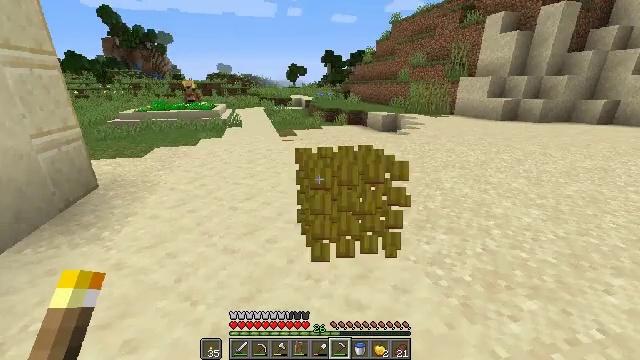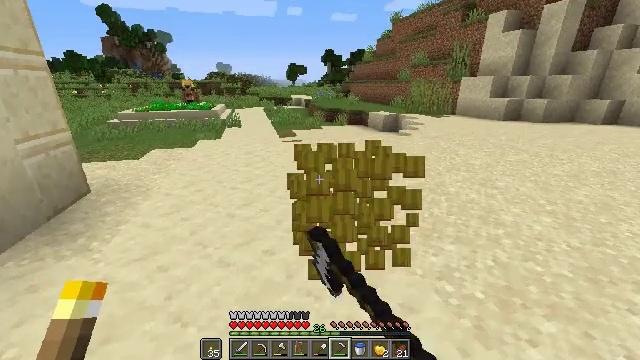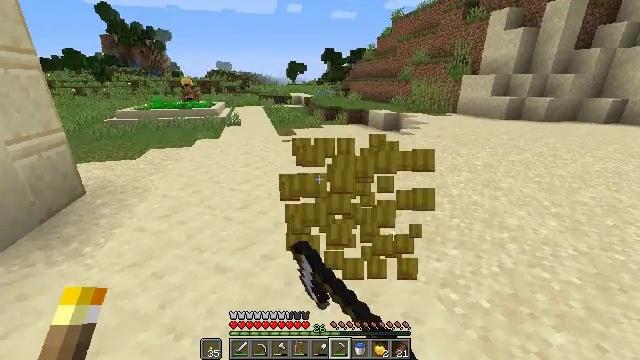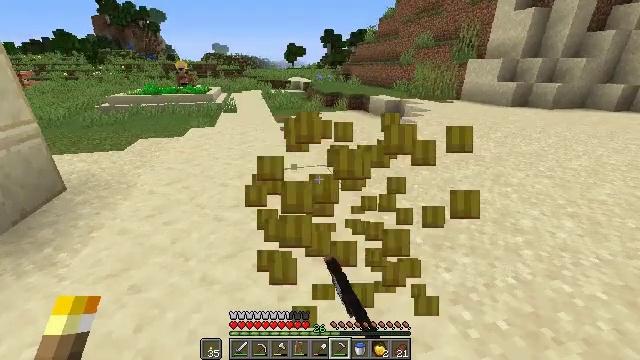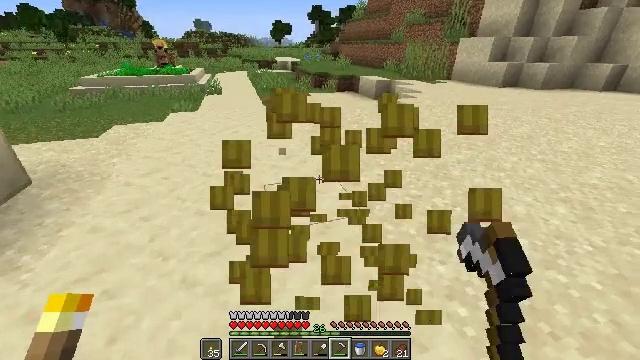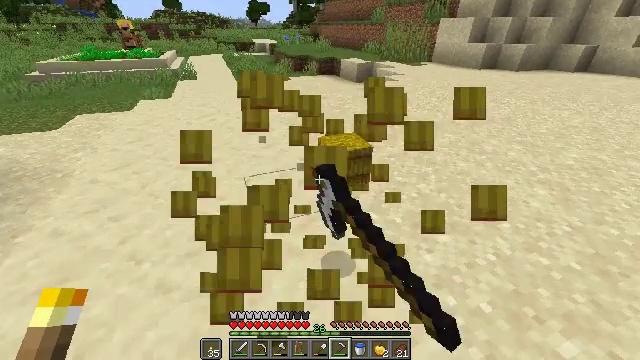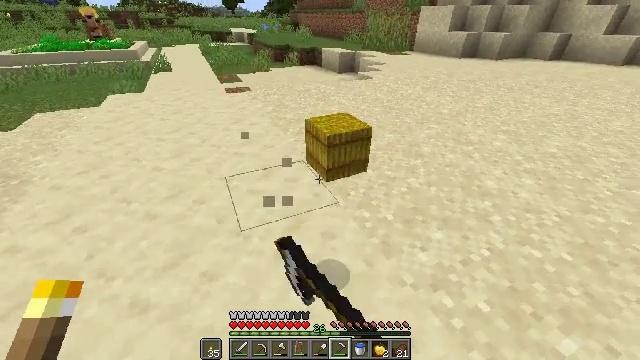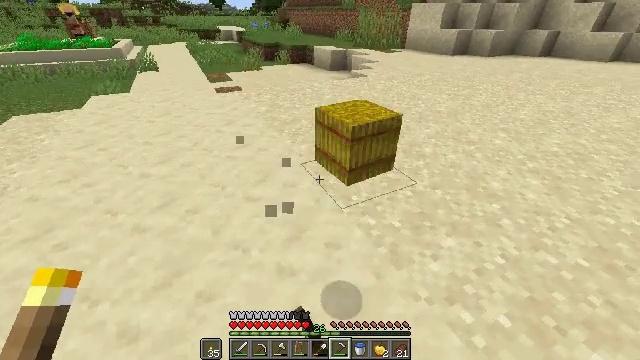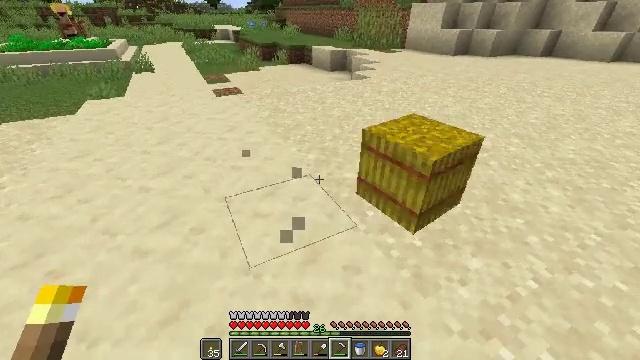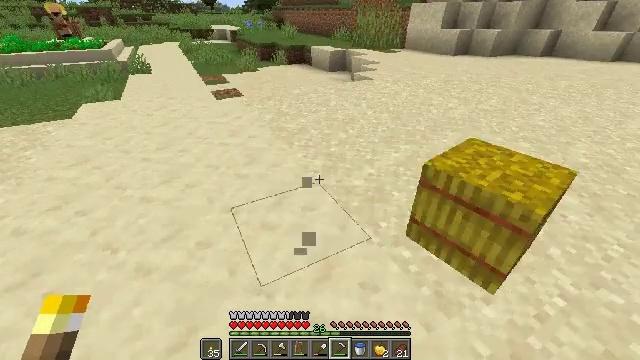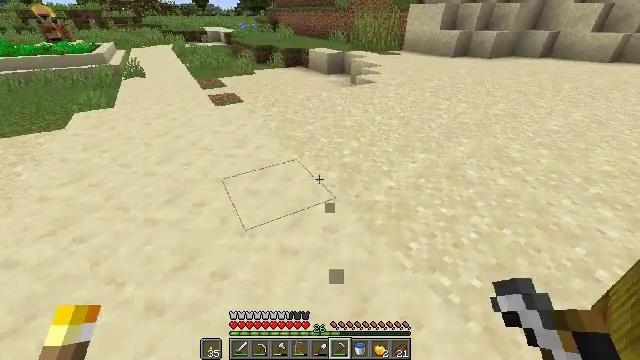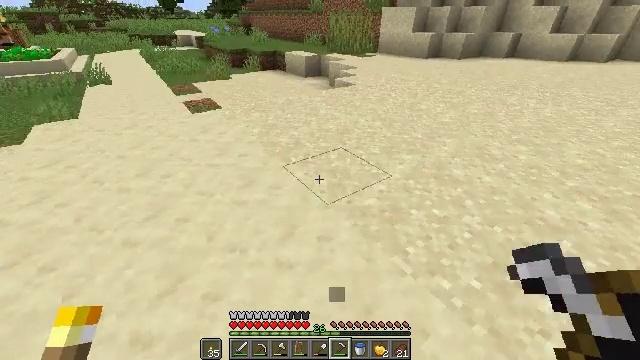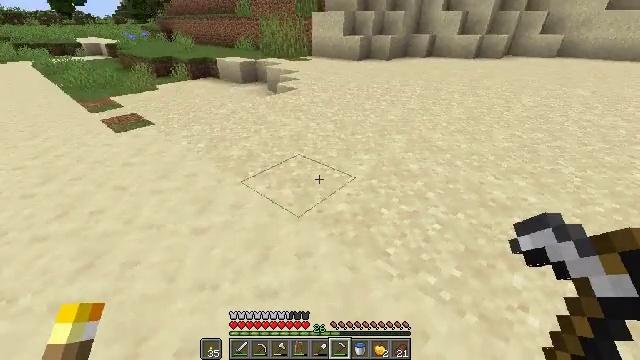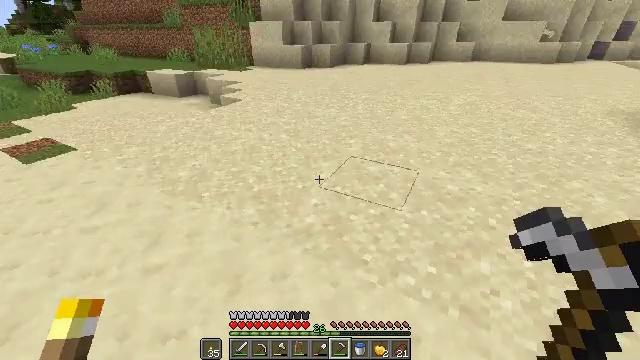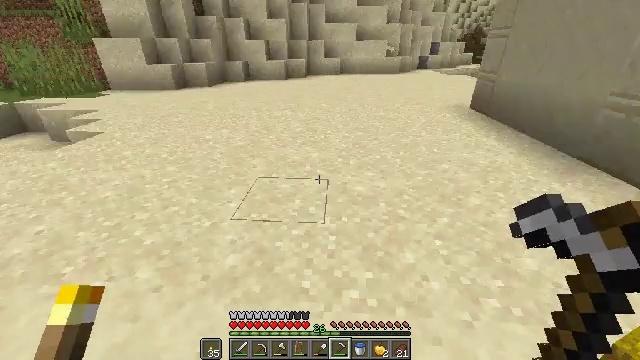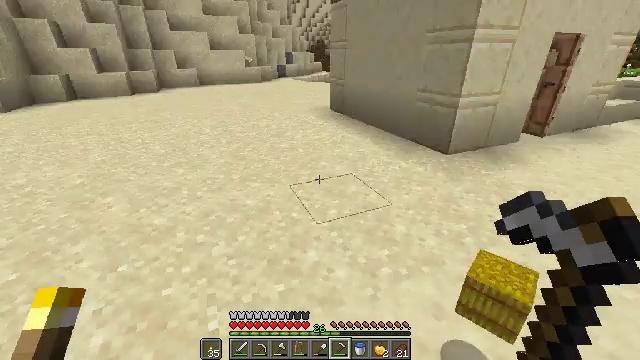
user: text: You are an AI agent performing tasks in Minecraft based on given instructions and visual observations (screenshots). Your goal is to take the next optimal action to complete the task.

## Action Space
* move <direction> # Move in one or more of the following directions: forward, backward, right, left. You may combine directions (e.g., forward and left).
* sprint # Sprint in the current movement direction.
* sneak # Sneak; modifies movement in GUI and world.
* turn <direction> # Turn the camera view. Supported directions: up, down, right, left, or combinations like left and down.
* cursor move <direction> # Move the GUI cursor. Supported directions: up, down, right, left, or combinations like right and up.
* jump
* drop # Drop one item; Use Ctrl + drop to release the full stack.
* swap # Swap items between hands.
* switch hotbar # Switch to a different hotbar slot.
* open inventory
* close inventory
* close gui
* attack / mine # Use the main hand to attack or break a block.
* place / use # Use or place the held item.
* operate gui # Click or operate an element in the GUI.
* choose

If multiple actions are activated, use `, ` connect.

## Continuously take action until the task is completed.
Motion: motion action
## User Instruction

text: Gather hay blocks from the farm.
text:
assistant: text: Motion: move forward, attack / mine
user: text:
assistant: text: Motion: move forward, attack / mine
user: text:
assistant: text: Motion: move forward, turn down, attack / mine
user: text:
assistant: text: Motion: move forward, turn right and down, attack / mine
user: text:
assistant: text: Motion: move forward, turn right and down, attack / mine
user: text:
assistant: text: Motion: move forward and move left, turn right and down, attack / mine
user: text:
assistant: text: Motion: move forward and move left, turn right
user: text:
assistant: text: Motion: move forward and move left
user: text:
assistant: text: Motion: move forward and move left
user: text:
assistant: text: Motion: move forward and move left, turn right
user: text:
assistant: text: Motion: move forward and move left, turn right
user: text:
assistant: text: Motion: move forward and move left, turn right
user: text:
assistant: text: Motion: move forward, turn right and up
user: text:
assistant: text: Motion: move forward, turn right and up
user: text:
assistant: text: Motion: move forward, turn right and up
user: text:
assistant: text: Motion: move forward, sprint, turn right and up
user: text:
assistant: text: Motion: move forward, sprint, turn right and up
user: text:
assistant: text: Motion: move forward, sprint, turn right and up
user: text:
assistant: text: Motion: move forward, sprint, turn up
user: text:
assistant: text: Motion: move forward, sprint
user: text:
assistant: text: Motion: move forward, sprint
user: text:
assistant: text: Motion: move forward, sprint
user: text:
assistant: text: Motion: move forward, sprint
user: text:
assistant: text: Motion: move forward, sprint
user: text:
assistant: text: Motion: move forward, sprint
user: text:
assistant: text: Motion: move forward, sprint
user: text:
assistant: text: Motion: move forward, sprint
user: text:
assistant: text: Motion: move forward, sprint
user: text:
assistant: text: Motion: move forward, sprint
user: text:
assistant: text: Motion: move forward, sprint